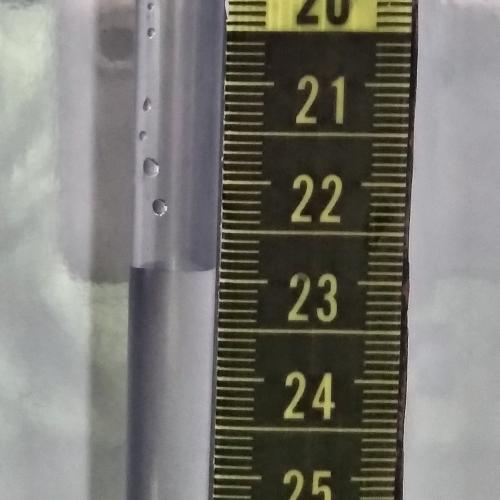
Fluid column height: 22.9 cm